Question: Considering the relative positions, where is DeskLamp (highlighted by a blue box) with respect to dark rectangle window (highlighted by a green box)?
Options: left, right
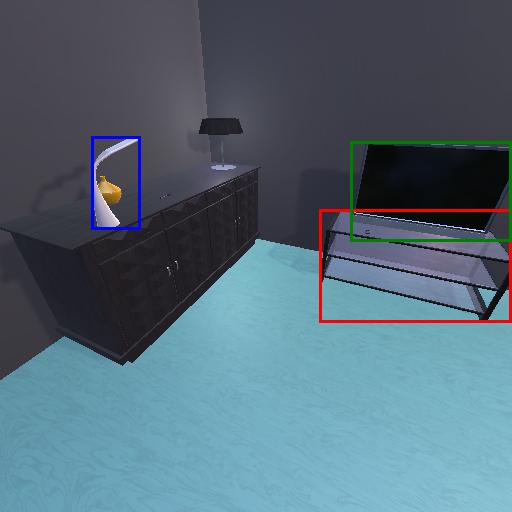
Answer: left